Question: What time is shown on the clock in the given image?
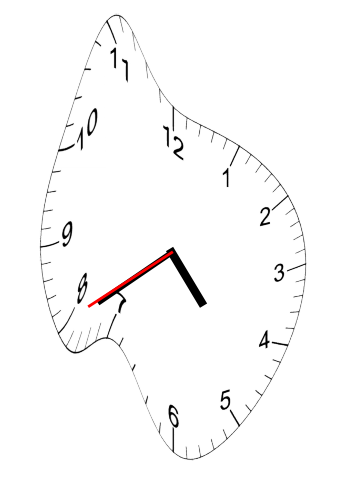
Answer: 04:39:40